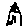
Label: house